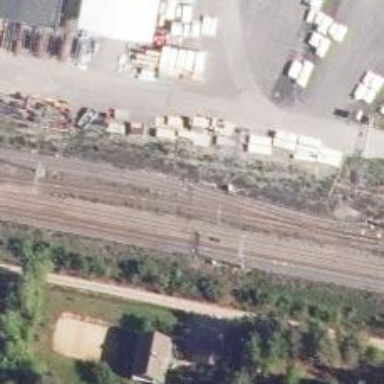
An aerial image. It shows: Wedge used for railway derailment.